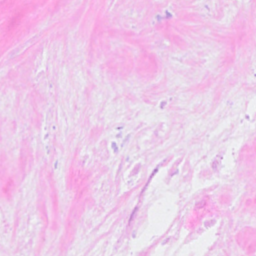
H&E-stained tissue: Breast